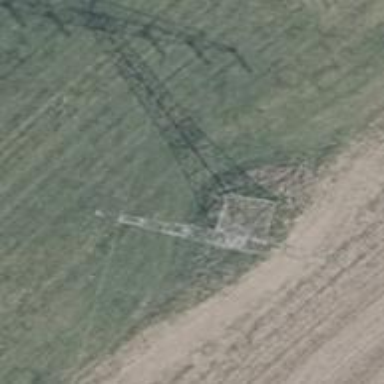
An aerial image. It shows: Power tower.